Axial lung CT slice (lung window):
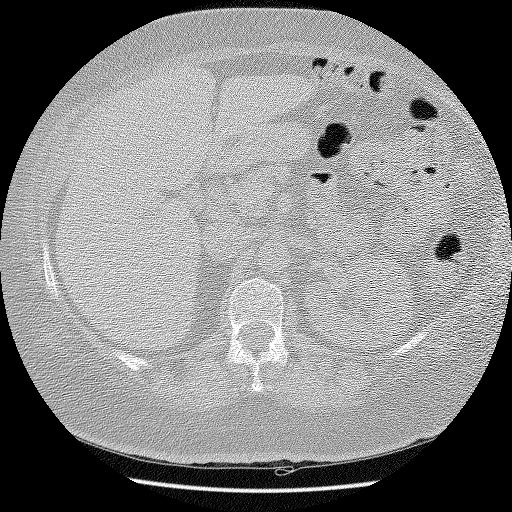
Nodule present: no